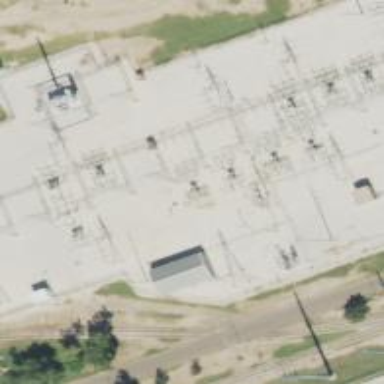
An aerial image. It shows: Switch for power supply.